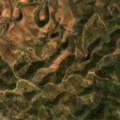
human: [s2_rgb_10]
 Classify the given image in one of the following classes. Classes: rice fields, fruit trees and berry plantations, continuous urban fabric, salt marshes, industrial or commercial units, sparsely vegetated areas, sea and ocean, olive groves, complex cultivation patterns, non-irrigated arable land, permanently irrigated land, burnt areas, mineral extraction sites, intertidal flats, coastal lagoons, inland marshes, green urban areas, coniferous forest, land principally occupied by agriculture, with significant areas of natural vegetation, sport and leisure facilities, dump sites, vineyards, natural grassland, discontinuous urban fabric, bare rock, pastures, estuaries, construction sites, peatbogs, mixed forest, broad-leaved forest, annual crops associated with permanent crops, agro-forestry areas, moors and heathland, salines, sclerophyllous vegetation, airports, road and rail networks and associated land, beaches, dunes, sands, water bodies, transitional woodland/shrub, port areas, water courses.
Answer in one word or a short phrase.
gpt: agro-forestry areas, coniferous forest, sclerophyllous vegetation, transitional woodland/shrub